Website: macys
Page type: payment
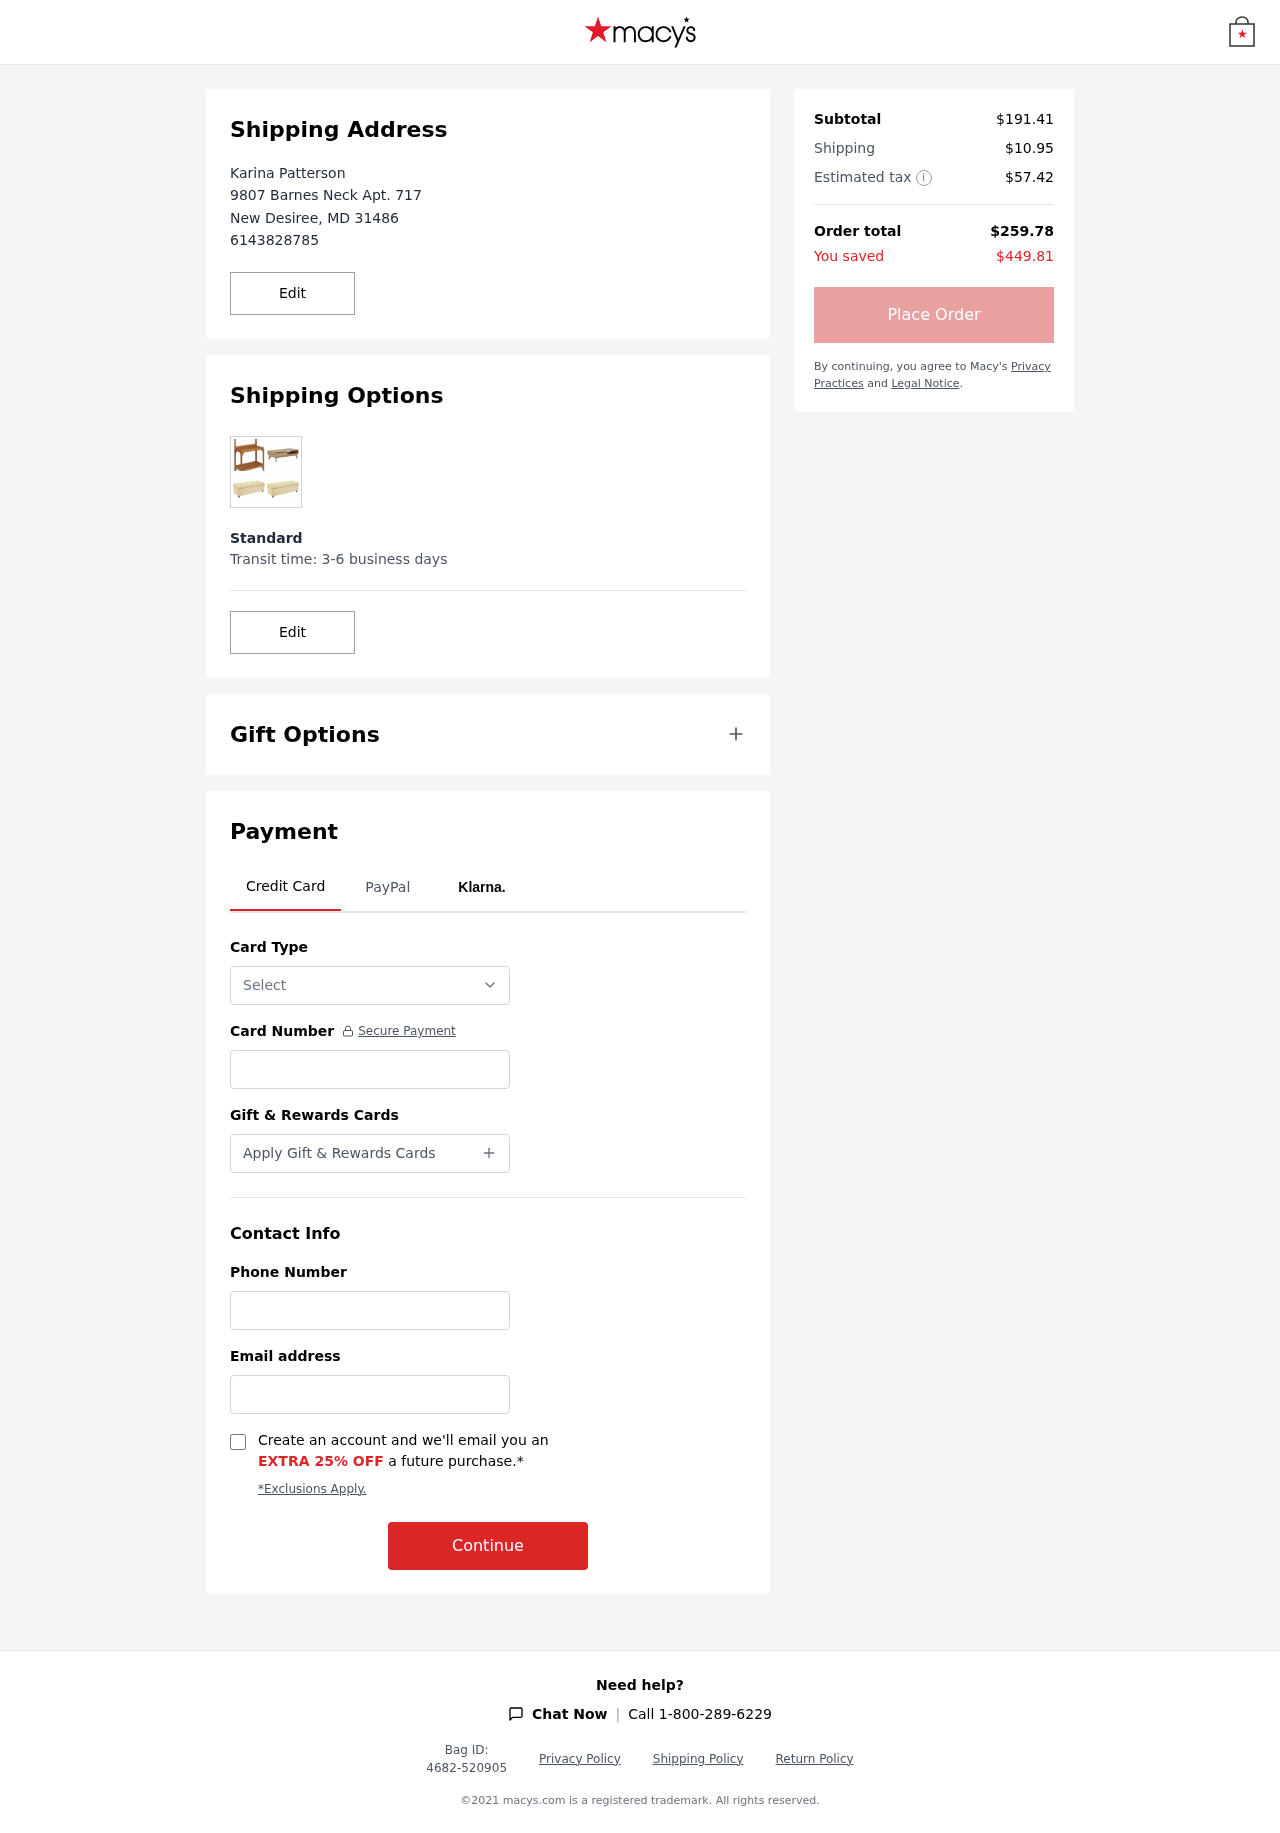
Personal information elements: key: PII_CARD_NUMBER
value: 4272 7786 2253 9181
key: PII_CARD_TYPE
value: Visa
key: PII_CITY
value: New Desiree
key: PII_EMAIL
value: karinapatterson@yahoo.com
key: PII_FULLNAME
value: Karina Patterson
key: PII_PHONE
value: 6143828785
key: PII_POSTCODE
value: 31486
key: PII_STATE_ABBR
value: MD
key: PII_STREET
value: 9807 Barnes Neck Apt. 717
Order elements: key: ORDER_SUBTOTAL
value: $191.41
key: ORDER_SHIPPING_COST
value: $10.95
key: ORDER_TAX
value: $57.42
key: ORDER_TOTAL
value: $259.78
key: ORDER_SAVINGS
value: $449.81